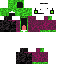
A female human skin with dark skin, wearing brown long hair dressed in a blue hoodie and black pants, featuring a closed mouth.